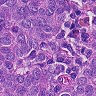
Metastatic tissue present: yes